Interaction volume radius: 10 \u00c5
Interaction volume height: 30 \u00c5
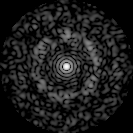
Disorder parameter: 0.7772